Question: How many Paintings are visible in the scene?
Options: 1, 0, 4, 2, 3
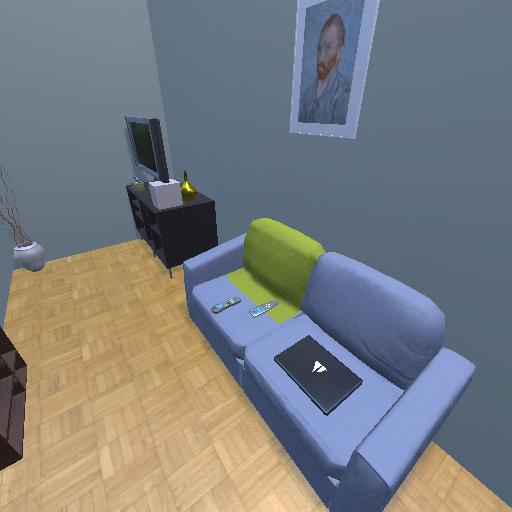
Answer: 1